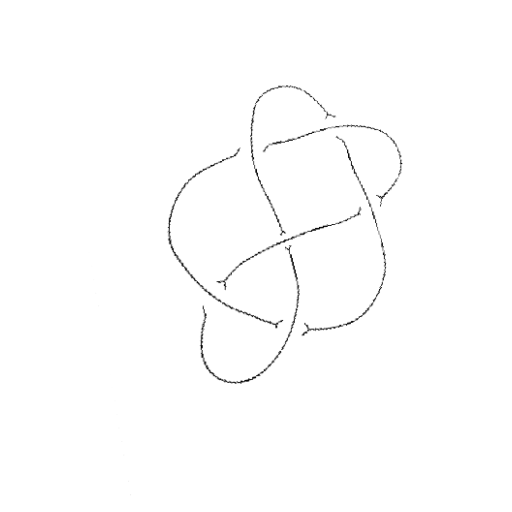
Crossing number: 6